Question: I have in my excel file a column filed with words and numbers like this:

My goal is to have my program analyzing the elements of this column. Right now, I am trying to identify the postal code which is, in my case, a four figures numbers (here 1121).
So I want to loop from the first to the last element, and have a matching method saying something like "if this element is a number and has four figures, then...". I don't know if this is possible in VBA and my researches have been quite unproductive as google-ing my key words for this query leads to results which doesn't relate to what I'm doing.
I guess the structure would look like this :
'''
For i = 2 To lRowD
Range("D" & i).Activate
myResult = xxxxxxxxxxxxxxxxxx 'SOMETHING IDENTIFYING FOUR FIGURES NUMBERS
If myResult Then 'if Metro Manila in the address
Range("A20").Value = ActiveCell.Value 'put the Zip Code in another cell
Else
End If
Next i
'''
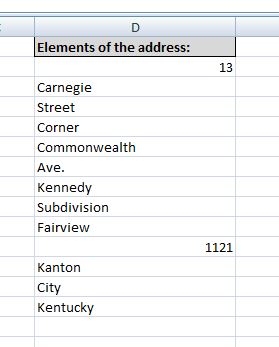
Answer: Does this do what you want?
'''
Sub ProcessColumn()
Dim ws As Excel.Worksheet
Dim lRowD As Long
Dim cell As Excel.Range
Set ws = ActiveSheet
With ws
lRowD = .Range("D" & .Rows.Count).End(xlUp).Row
For Each cell In .Range("D2:D" & lRowD).Cells
If Len(cell.Value) = 4 And (Val(cell.Value) = cell.Value) Then
ws.Range("A20").Value = cell.Value 'put the Zip Code in another cell
Else
'do something else?
End If
Next cell
End With
End Sub
'''